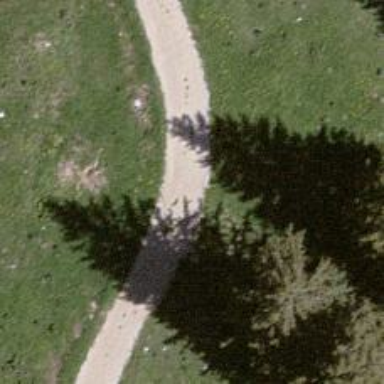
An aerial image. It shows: Track road often used by forestry vehicles with grade3 track type.